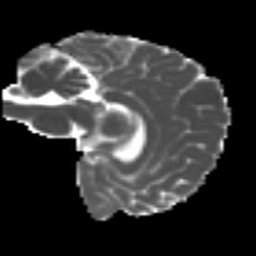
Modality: MD
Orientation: sagittal
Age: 29
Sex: female
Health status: ill
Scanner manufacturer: siemens
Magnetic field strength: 3 T
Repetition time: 6.5 s
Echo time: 0.062 s